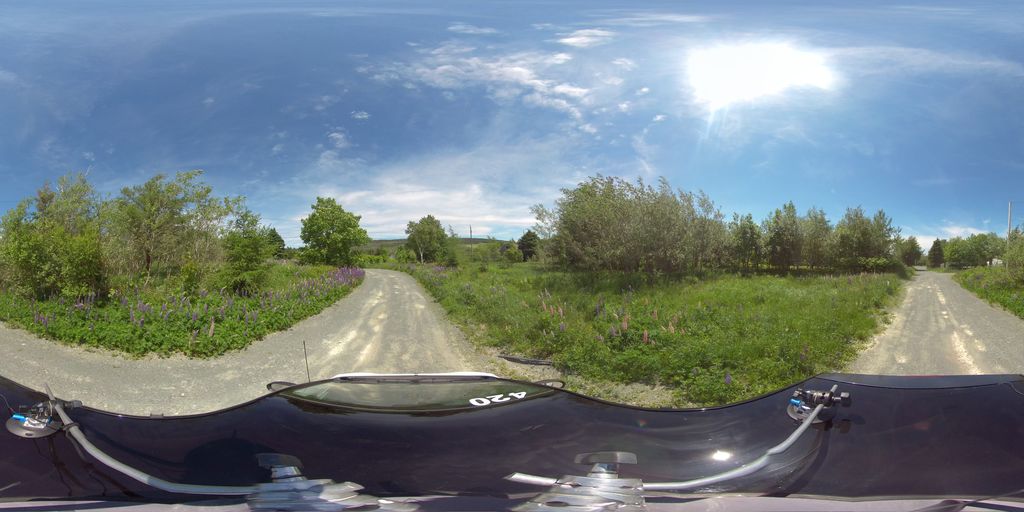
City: st_johns